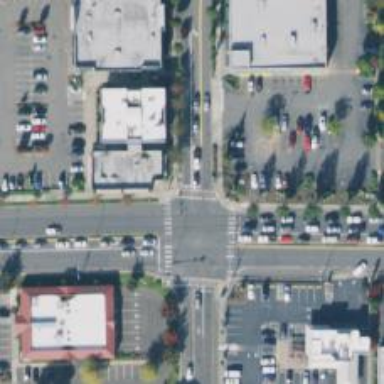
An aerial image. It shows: Footway on asphalt with marked crossing lines.